Question: I have a design question. Please look at the attached image to get an idea of the app design.
Basicaly I just need help in finding the correct approach here.
I have a View and ViewModel that holds an TileUserControl.
It takes a collection of tiles, and displays them in the defined size, color, order and so one. It is also capable of grouping the tales in groups, and allowing the user to add and remove Tiles.
The Tile object look like this.
'''
public class Tile
{
public int ID { get; set; }
public string View { get; set; }
public List<string> Views { get; set; }
public string TileSize { get; set; }
}
'''
So far all good. Everything works fine.
All tiles have content. I want to set the content to the View and the ViewModel corresponding to the View string on the Tile Object.
I am using MVVM Light, but may also use Caliburn Mico.
The tiles Control is DevExpress TileLayoutControl for WPF.
<URL>
EDIT: Updated With MainTilesView XAML
'''
<Grid>
<dxlc:TileLayoutControl Padding="60,41,0,0"
ItemsSource="{Binding Tiles}"
ScrollBars="None"
ScrollViewer.VerticalScrollBarVisibility="Hidden"
AllowGroupHeaderEditing="False"
AllowMaximizedElementMoving="True" Background="{x:Null}">
<dxlc:TileLayoutControl.GroupHeaderStyle>
<Style TargetType="dxlc:TileGroupHeader">
<Setter Property="Foreground" Value="White"/>
<Setter Property="FontSize" Value="24"/>
<Setter Property="FontFamily" Value="Segeo UI"/>
<Setter Property="FontWeight" Value="Light"/>
</Style>
</dxlc:TileLayoutControl.GroupHeaderStyle>
<dxlc:TileLayoutControl.ItemTemplate>
<DataTemplate>
<dxlc:Tile Header="{Binding Header}"
Size="{Binding TileSize}"
dxlc:TileLayoutControl.GroupHeader="{Binding GroupHeader}"
Tag="{Binding ID}"
dxlc:FlowLayoutControl.IsFlowBreak="{Binding IsNewGroup}"
Background="{Binding BackgroundColor}">
</dxlc:Tile>
</DataTemplate>
</dxlc:TileLayoutControl.ItemTemplate>
<dxlc:TileLayoutControl.Resources>
<conv:IsUserControlConverter x:Key="IsUserControlConverter"/>
<conv:StringToTileConverter x:Key="StringToTileConverter"/>
<Style TargetType="{x:Type dxlc:Tile}">
<Style.Triggers>
<DataTrigger Binding="{Binding Path=TileSize}" Value="ExtraSmall">
<Setter Property="Size" Value="ExtraSmall"/>
</DataTrigger>
<DataTrigger Binding="{Binding Path=TileSize}" Value="1x1">
<Setter Property="Size" Value="ExtraSmall"/>
</DataTrigger>
<DataTrigger Binding="{Binding Path=TileSize}" Value="1x1">
<Setter Property="Size" Value="Small"/>
<Setter Property="Width" Value="150"/>
<Setter Property="Height" Value="150"/>
</DataTrigger>
<DataTrigger Binding="{Binding Path=TileSize}" Value="1x2">
<Setter Property="Size" Value="Large"/>
</DataTrigger>
<DataTrigger Binding="{Binding Path=TileSize}" Value="2x1">
<Setter Property="Size" Value="ExtraLarge"/>
<Setter Property="Width" Value="150"/>
<Setter Property="Height" Value="310"/>
</DataTrigger>
<DataTrigger Binding="{Binding Path=TileSize}" Value="2x2">
<Setter Property="Size" Value="ExtraLarge"/>
</DataTrigger>
<DataTrigger Binding="{Binding Path=TileSize}" Value="2x3">
<Setter Property="Size" Value="ExtraLarge"/>
<Setter Property="Width" Value="310"/>
<Setter Property="Height" Value="470"/>
</DataTrigger>
<DataTrigger Binding="{Binding Path=TileSize}" Value="3x2">
<Setter Property="Size" Value="ExtraLarge"/>
<Setter Property="Width" Value="470"/>
<Setter Property="Height" Value="310"/>
</DataTrigger>
<DataTrigger Binding="{Binding Path=TileSize}" Value="3x3">
<Setter Property="Size" Value="ExtraLarge"/>
<Setter Property="Width" Value="470"/>
<Setter Property="Height" Value="470"/>
</DataTrigger>
<DataTrigger Binding="{Binding Path=TileSize}" Value="4x2">
<Setter Property="Size" Value="ExtraLarge"/>
<Setter Property="Width" Value="630"/>
<Setter Property="Height" Value="310"/>
</DataTrigger>
<DataTrigger Binding="{Binding Path=TileSize}" Value="4x3">
<Setter Property="Size" Value="ExtraLarge"/>
<Setter Property="Width" Value="630"/>
<Setter Property="Height" Value="470"/>
</DataTrigger>
<DataTrigger Binding="{Binding Path=TileSize}" Value="4x4">
<Setter Property="Size" Value="ExtraLarge"/>
<Setter Property="Width" Value="630"/>
<Setter Property="Height" Value="630"/>
</DataTrigger>
<DataTrigger Binding="{Binding Path=TileSize}" Value="Single_1x1">
<Setter Property="Size" Value="Large"/>
<Setter Property="Width" Value="150"/>
<Setter Property="Height" Value="150"/>
</DataTrigger>
<DataTrigger Binding="{Binding Path=View,Converter={StaticResource IsUserControlConverter}}" Value="true">
<Setter Property="ContentTemplate">
<Setter.Value>
<DataTemplate>
<ContentControl cal:View.Model="{Binding Path=View, Converter={StaticResource StringToTileConverter}, UpdateSourceTrigger=Explicit}"/>
</DataTemplate>
</Setter.Value>
</Setter>
</DataTrigger>
</Style.Triggers>
</Style>
</dxlc:TileLayoutControl.Resources>
</dxlc:TileLayoutControl>
</Grid>
'''
My issue is how to get the UserControl from Tile.View loaded into the Tile content.
I have tride above with DataTrigger and DataTemplate.
The StringToTileConverter just Returns the name of the ViewModel.
Currently using Caliburn Micro, and my binding workes fine outside of the template part, but I can't get them to work with the DataTemplate.
Also all this code is not very clean, so therefor I ask if anyone have a more clean way to do it.
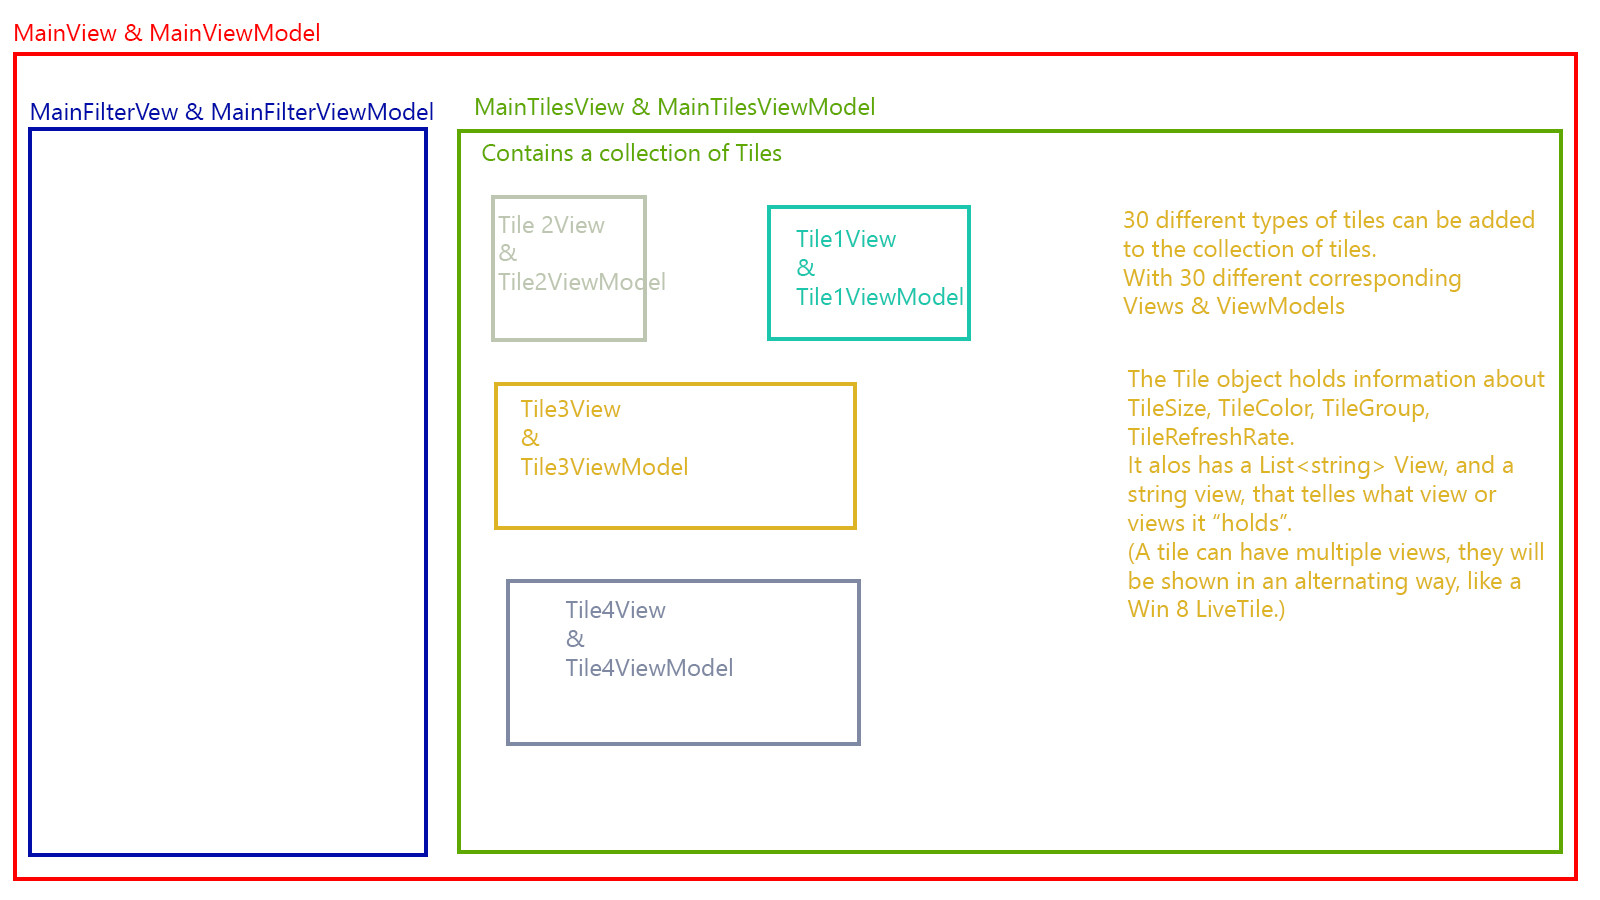
Answer: As you are using <URL>, you can take advantage of its built-in . You don't need converters or DataTriggers, as you can define the DataTemplate as follows:
'''
<DataTemplate>
<ContentControl Width="100" Height="100" cal:View.Model="{Binding}" />
</DataTemplate>
'''
You may find this helpful: <URL>
Let me know if you need a more throughout example.